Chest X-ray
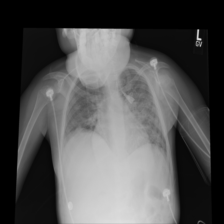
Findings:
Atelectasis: positive
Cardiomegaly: negative
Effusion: negative
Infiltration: positive
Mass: negative
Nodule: negative
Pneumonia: negative
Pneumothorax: negative
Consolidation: negative
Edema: negative
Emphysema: negative
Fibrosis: negative
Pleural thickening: positive
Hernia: negative